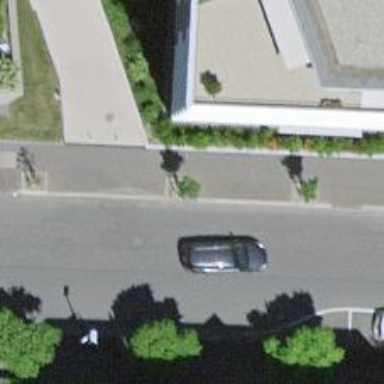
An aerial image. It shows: Street lined with broadleaved trees.